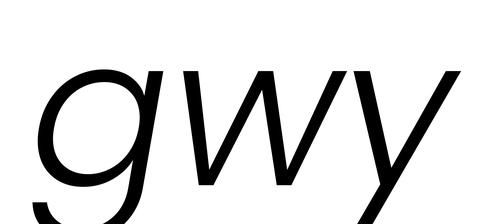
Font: Poppins-LightItalic